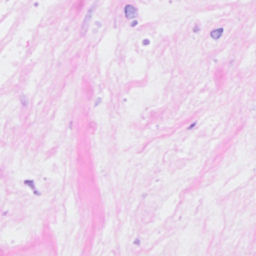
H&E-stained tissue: Breast